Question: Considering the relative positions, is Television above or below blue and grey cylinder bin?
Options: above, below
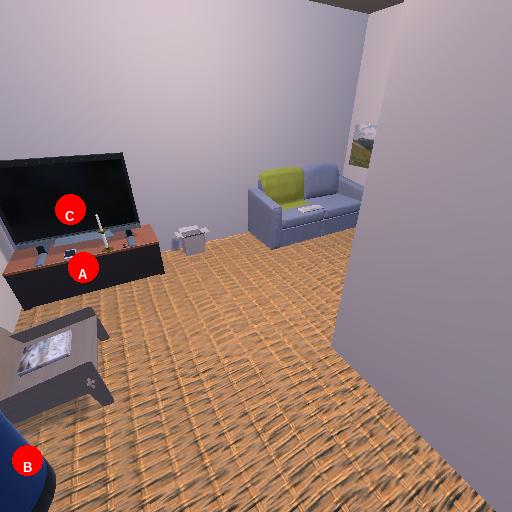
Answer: above